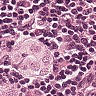
Metastatic tissue present: yes